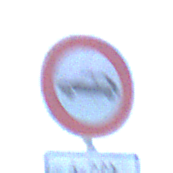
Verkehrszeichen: VerbotPersonenkraftwagen
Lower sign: ZeitangabenMitBeschraenkungAufWochentage4
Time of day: Dawn
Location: Outdoor (Nature)
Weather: Clear
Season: NotSpecified
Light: Natural